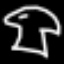
Label: mushroom